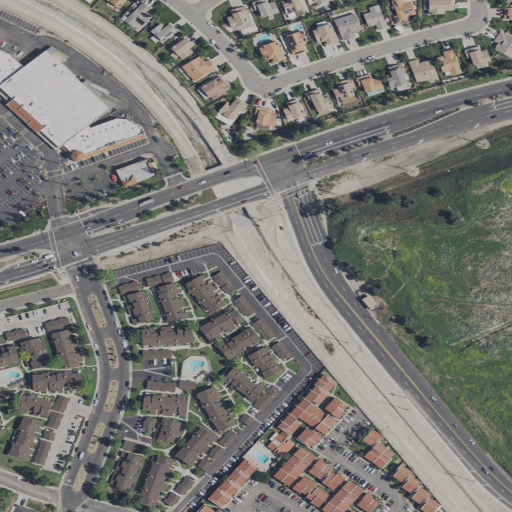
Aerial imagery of valley in California named Reche Canyon containing medium intensity development, low intensity development, grassland, high intensity development, shrub, and open development